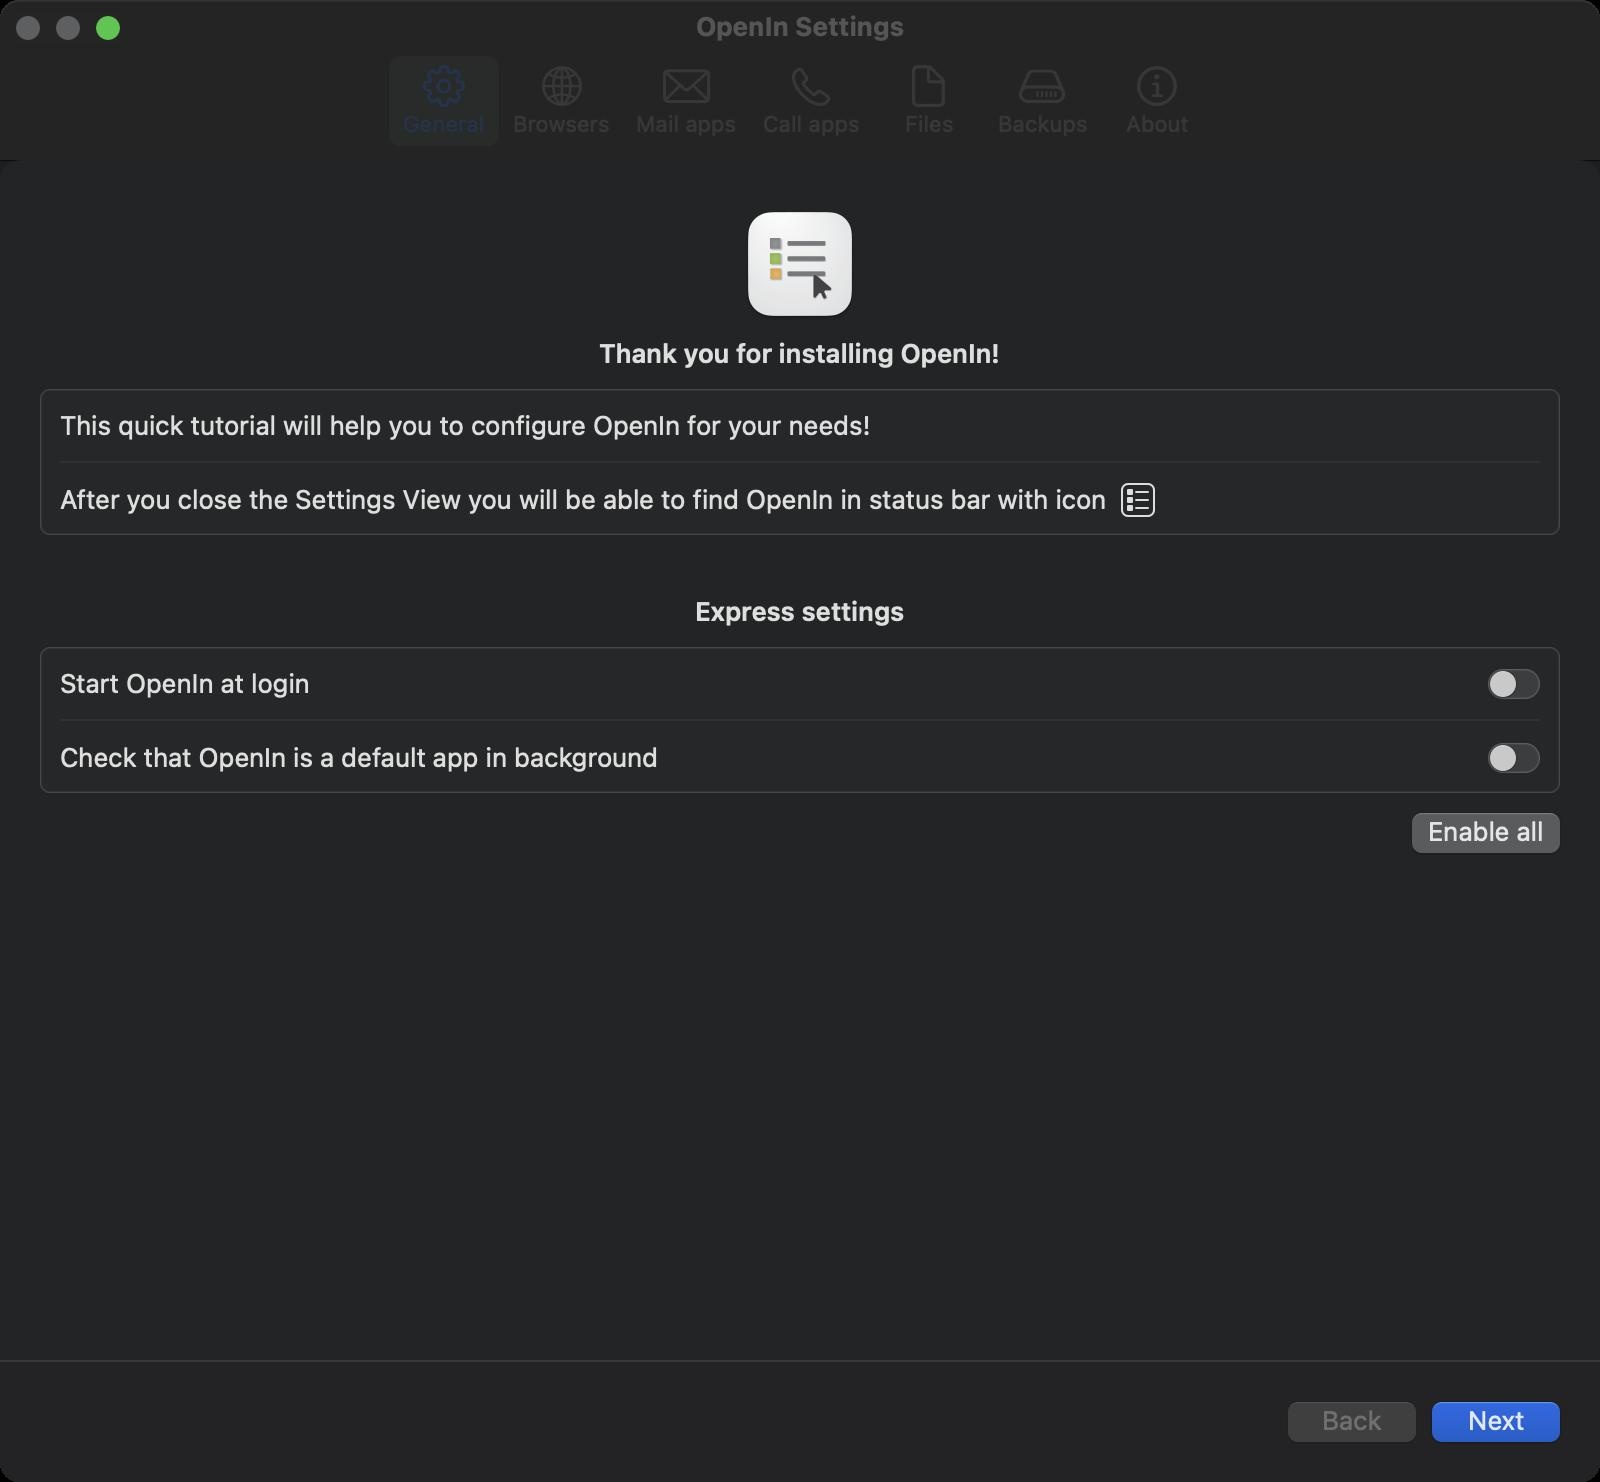
Accessibility tree:
{"name": "OpenIn_Settings", "role": "AXWindow", "description": null, "role_description": "standard window", "value": null, "position": "323.00;93.00", "size": "800;680", "children": [{"name": null, "role": "AXGroup", "description": null, "role_description": "group", "value": null, "position": "0.00;80.00", "size": "800;600", "children": [{"name": null, "role": "AXGroup", "description": null, "role_description": "group", "value": null, "position": "0.00;80.00", "size": "800;600", "children": [{"name": null, "role": "AXScrollArea", "description": null, "role_description": "scroll area", "value": null, "position": "0.00;80.00", "size": "800;600", "children": [{"name": null, "role": "AXHeading", "description": "Build", "role_description": "heading", "value": null, "position": "30.00;100.00", "size": "32;16", "children": []}, {"name": null, "role": "AXGroup", "description": null, "role_description": "group", "value": null, "position": "17.00;124.00", "size": "766;42", "children": [{"name": null, "role": "AXStaticText", "description": null, "role_description": "text", "value": "4.1.7", "position": "30.00;136.00", "size": "28;16", "children": []}, {"name": null, "role": "AXStaticText", "description": null, "role_description": "text", "value": " (221099)", "position": "58.00;136.00", "size": "60;16", "children": []}, {"name": null, "role": "AXStaticText", "description": null, "role_description": "text", "value": " Setapp build", "position": "117.50;136.00", "size": "80;16", "children": []}]}, {"name": null, "role": "AXHeading", "description": "Configuration", "role_description": "heading", "value": null, "position": "30.00;194.00", "size": "87;16", "children": []}, {"name": null, "role": "AXButton", "description": "Help", "role_description": "button", "value": null, "position": "750.00;192.00", "size": "20;20", "children": []}, {"name": null, "role": "AXGroup", "description": null, "role_description": "group", "value": null, "position": "17.00;220.00", "size": "766;79", "children": [{"name": null, "role": "AXStaticText", "description": null, "role_description": "text", "value": "Start at login", "position": "30.00;232.00", "size": "78;16", "children": []}, {"name": null, "role": "AXCheckBox", "description": null, "role_description": "switch", "value": 0, "position": "744.00;233.00", "size": "26;15", "children": []}, {"name": null, "role": "AXStaticText", "description": null, "role_description": "text", "value": "Show menu bar icon", "position": "30.00;269.00", "size": "123;16", "children": []}, {"name": null, "role": "AXCheckBox", "description": null, "role_description": "switch", "value": 1, "position": "744.00;270.00", "size": "26;15", "children": []}]}, {"name": null, "role": "AXHeading", "description": "Notifications", "role_description": "heading", "value": null, "position": "30.00;325.00", "size": "81;16", "children": []}, {"name": null, "role": "AXGroup", "description": null, "role_description": "group", "value": null, "position": "17.00;349.00", "size": "766;42", "children": [{"name": null, "role": "AXStaticText", "description": null, "role_description": "text", "value": "Check that OpenIn is a default app in background", "position": "30.00;361.00", "size": "300;16", "children": []}, {"name": null, "role": "AXCheckBox", "description": null, "role_description": "switch", "value": 0, "position": "744.00;362.00", "size": "26;15", "children": []}]}, {"name": null, "role": "AXHeading", "description": "History", "role_description": "heading", "value": null, "position": "30.00;417.00", "size": "46;16", "children": []}, {"name": null, "role": "AXGroup", "description": null, "role_description": "group", "value": null, "position": "17.00;441.00", "size": "766;42", "children": [{"name": null, "role": "AXStaticText", "description": null, "role_description": "text", "value": "Store history of opened links and files", "position": "30.00;453.00", "size": "228;16", "children": []}, {"name": null, "role": "AXPopUpButton", "description": null, "role_description": "pop up button", "value": "Month", "position": "699.00;452.00", "size": "71;20", "children": []}]}, {"name": null, "role": "AXHeading", "description": "App selection window", "role_description": "heading", "value": null, "position": "30.00;509.00", "size": "138;16", "children": []}, {"name": null, "role": "AXGroup", "description": null, "role_description": "group", "value": null, "position": "17.00;533.00", "size": "766;79", "children": [{"name": null, "role": "AXStaticText", "description": null, "role_description": "text", "value": "Always show the Window (even with one app)", "position": "30.00;545.00", "size": "276;16", "children": []}, {"name": null, "role": "AXCheckBox", "description": null, "role_description": "switch", "value": 0, "position": "744.00;546.00", "size": "26;15", "children": []}, {"name": null, "role": "AXRadioGroup", "description": null, "role_description": "radio group", "value": null, "position": "30.00;582.00", "size": "740;16", "children": [{"name": null, "role": "AXStaticText", "description": null, "role_description": "text", "value": "Icon Size", "position": "30.00;582.00", "size": "55;16", "children": []}, {"name": null, "role": "AXRadioButton", "description": "Small", "role_description": "radio button", "value": 1, "position": "565.00;582.00", "size": "52;16", "children": []}, {"name": null, "role": "AXRadioButton", "description": "Medium", "role_description": "radio button", "value": 0, "position": "633.00;582.00", "size": "68;16", "children": []}, {"name": null, "role": "AXRadioButton", "description": "Large", "role_description": "radio button", "value": 0, "position": "716.50;582.00", "size": "54;16", "children": []}]}]}, {"name": null, "role": "AXHeading", "description": "Developer Mode", "role_description": "heading", "value": null, "position": "30.00;638.00", "size": "103;16", "children": []}, {"name": null, "role": "AXGroup", "description": null, "role_description": "group", "value": null, "position": "17.00;662.00", "size": "766;42", "children": [{"name": null, "role": "AXStaticText", "description": null, "role_description": "text", "value": "Store JavaScript logs", "position": "30.00;674.00", "size": "128;16", "children": []}, {"name": null, "role": "AXCheckBox", "description": null, "role_description": "switch", "value": 0, "position": "744.00;675.00", "size": "26;15", "children": []}]}, {"name": null, "role": "AXScrollBar", "description": null, "role_description": "scroll bar", "value": 0.0, "position": "784.00;80.00", "size": "16;600", "children": [{"name": null, "role": "AXValueIndicator", "description": null, "role_description": "value indicator", "value": 0.0, "position": "788.00;81.00", "size": "12;560", "children": []}, {"name": null, "role": "AXButton", "description": null, "role_description": "increment arrow button", "value": null, "position": "784.00;80.00", "size": "0;0", "children": []}, {"name": null, "role": "AXButton", "description": null, "role_description": "decrement arrow button", "value": null, "position": "784.00;80.00", "size": "0;0", "children": []}, {"name": null, "role": "AXButton", "description": null, "role_description": "increment page button", "value": null, "position": "788.00;642.00", "size": "12;38", "children": []}, {"name": null, "role": "AXButton", "description": null, "role_description": "decrement page button", "value": null, "position": "788.00;80.00", "size": "12;1", "children": []}]}]}]}]}, {"name": null, "role": "AXToolbar", "description": null, "role_description": "toolbar", "value": null, "position": "0.00;28.00", "size": "800;52", "children": [{"name": "General", "role": "AXButton", "description": null, "role_description": "button", "value": null, "position": "194.50;28.00", "size": "55;52", "children": []}, {"name": "Browsers", "role": "AXButton", "description": null, "role_description": "button", "value": null, "position": "250.50;28.00", "size": "60;52", "children": []}, {"name": "Mail_apps", "role": "AXButton", "description": null, "role_description": "button", "value": null, "position": "312.00;28.00", "size": "62;52", "children": []}, {"name": "Call_apps", "role": "AXButton", "description": null, "role_description": "button", "value": null, "position": "375.50;28.00", "size": "60;52", "children": []}, {"name": "Files", "role": "AXButton", "description": null, "role_description": "button", "value": null, "position": "437.00;28.00", "size": "55;52", "children": []}, {"name": "Backups", "role": "AXButton", "description": null, "role_description": "button", "value": null, "position": "493.00;28.00", "size": "57;52", "children": []}, {"name": "About", "role": "AXButton", "description": null, "role_description": "button", "value": null, "position": "551.00;28.00", "size": "55;52", "children": []}]}, {"name": null, "role": "AXButton", "description": null, "role_description": "close button", "value": null, "position": "7.00;6.00", "size": "14;16", "children": []}, {"name": null, "role": "AXButton", "description": null, "role_description": "zoom button", "value": null, "position": "47.00;6.00", "size": "14;16", "children": [{"name": null, "role": "AXGroup", "description": null, "role_description": "group", "value": null, "position": "47.00;6.00", "size": "14;16", "children": []}]}, {"name": null, "role": "AXButton", "description": null, "role_description": "minimize button", "value": null, "position": "27.00;6.00", "size": "14;16", "children": []}, {"name": null, "role": "AXStaticText", "description": null, "role_description": "text", "value": "OpenIn Settings", "position": "346.00;5.00", "size": "109;16", "children": []}, {"name": null, "role": "AXSheet", "description": null, "role_description": "sheet", "value": null, "position": "0.00;80.00", "size": "800;661", "children": [{"name": null, "role": "AXGroup", "description": null, "role_description": "group", "value": null, "position": "0.00;80.00", "size": "800;661", "children": [{"name": null, "role": "AXScrollArea", "description": null, "role_description": "scroll area", "value": null, "position": "0.00;80.00", "size": "800;600", "children": [{"name": null, "role": "AXHeading", "description": "AppIcon", "role_description": "heading", "value": null, "position": "368.00;100.00", "size": "64;64", "children": []}, {"name": null, "role": "AXStaticText", "description": null, "role_description": "text", "value": "Thank you for installing OpenIn!", "position": "299.50;168.74", "size": "201;16", "children": []}, {"name": null, "role": "AXGroup", "description": null, "role_description": "group", "value": null, "position": "17.00;192.50", "size": "766;79", "children": [{"name": null, "role": "AXStaticText", "description": null, "role_description": "text", "value": "This quick tutorial will help you to configure OpenIn for your needs!", "position": "30.00;204.74", "size": "406;16", "children": []}, {"name": null, "role": "AXStaticText", "description": null, "role_description": "text", "value": "After you close the Settings View you will be able to find OpenIn in status bar with icon", "position": "30.00;241.74", "size": "524;16", "children": []}, {"name": null, "role": "AXImage", "description": "StatusBarIcon", "role_description": "image", "value": null, "position": "558.50;238.50", "size": "22;22", "children": []}]}, {"name": null, "role": "AXHeading", "description": "Express settings", "role_description": "heading", "value": null, "position": "347.50;297.74", "size": "105;16", "children": []}, {"name": null, "role": "AXGroup", "description": null, "role_description": "group", "value": null, "position": "17.00;321.50", "size": "766;79", "children": [{"name": null, "role": "AXStaticText", "description": null, "role_description": "text", "value": "Start OpenIn at login", "position": "30.00;333.74", "size": "125;16", "children": []}, {"name": null, "role": "AXCheckBox", "description": null, "role_description": "switch", "value": 0, "position": "744.00;334.50", "size": "26;15", "children": []}, {"name": null, "role": "AXStaticText", "description": null, "role_description": "text", "value": "Check that OpenIn is a default app in background", "position": "30.00;370.74", "size": "300;16", "children": []}, {"name": null, "role": "AXCheckBox", "description": null, "role_description": "switch", "value": 0, "position": "744.00;371.50", "size": "26;15", "children": []}]}, {"name": null, "role": "AXButton", "description": "Enable all", "role_description": "button", "value": null, "position": "714.00;407.50", "size": "58;16", "children": []}]}, {"name": null, "role": "AXButton", "description": "Back", "role_description": "button", "value": null, "position": "652.00;702.00", "size": "48;16", "children": []}, {"name": null, "role": "AXButton", "description": "Next", "role_description": "button", "value": null, "position": "724.00;702.00", "size": "48;16", "children": []}]}]}]}